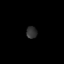
Tissue: lung
Cell type: Fibroblasts
Senescence score: 0.5727
Nuclear area (px): 128
Mean DAPI intensity: 47.992